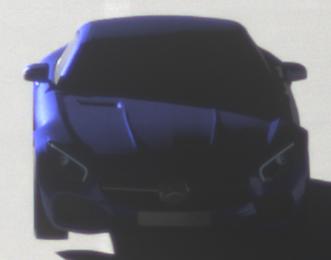
Make: Mercedes-Benz
Model: AMG GT Coupé
Detailed model: AMG GT (190) Coupé
Model produced from: 2014/10
Model produced until: 2017/01
Doors: 2
Color: blue
Road condition: dry road
Daytime: morning or afternoon
Contrast: high contrast